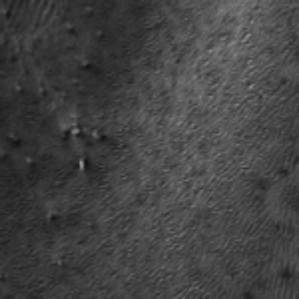
Label: frost